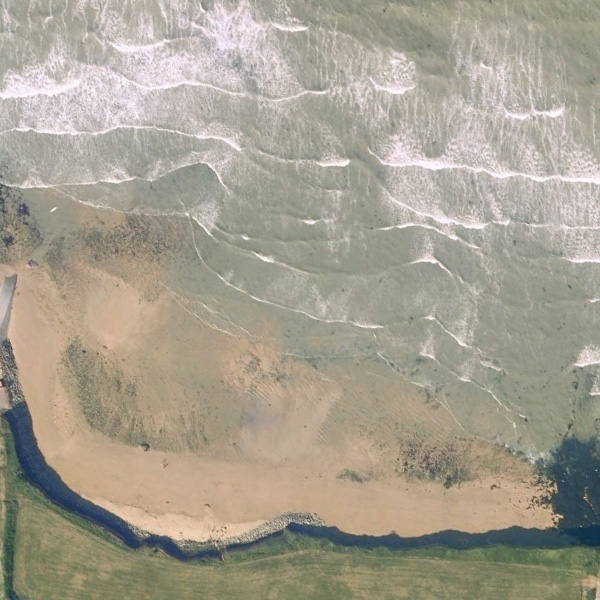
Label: Beach